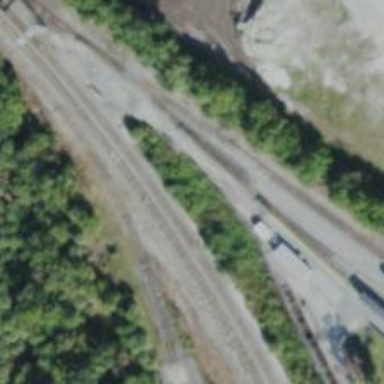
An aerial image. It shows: Abandoned railway.